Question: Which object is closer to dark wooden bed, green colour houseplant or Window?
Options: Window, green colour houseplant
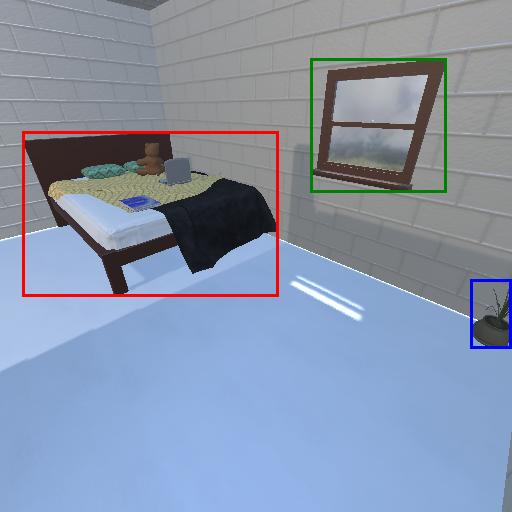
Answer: Window